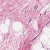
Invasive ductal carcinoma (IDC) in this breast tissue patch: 0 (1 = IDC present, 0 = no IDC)